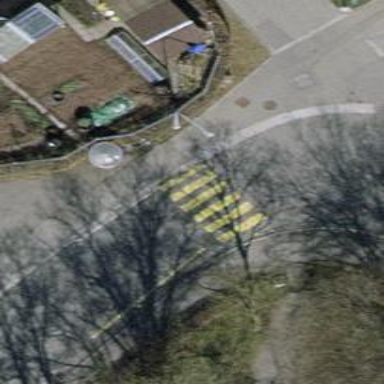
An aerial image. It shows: Uncontrolled road crossing with markings.